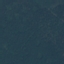
Land use / land cover class: Forest